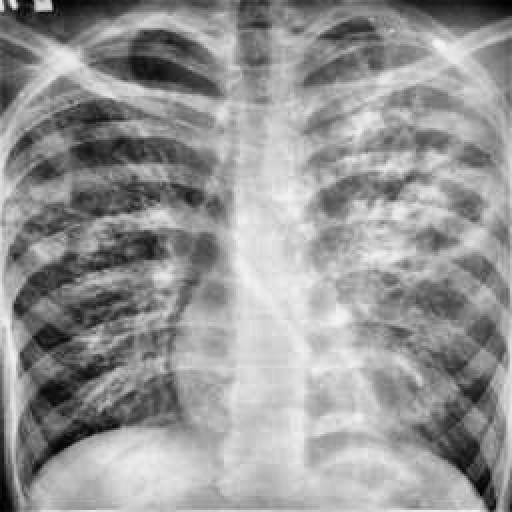
Finding: TUBERCULOSIS